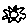
Label: sun